Question: I have a table called Categories and each row has a primary key 'CategoryId'
Each row also has an int 'ParentId'. ParentId corresponds to another row in the table. Multiple rows can have the same ParentId.
I have another table called 'CategoriesSort' where I have 3 columns; CategoryId, ParentId, Sort.
For every row that shares a ParentId in the Categories table, I want to add a row in the Sort table, and increment sort every time a row is added for that ParentId.
How do I structure this query? I hate to post this question as is, because it seems like I am just asking someone to do my work for me, but I am actually struggling. so here is what I have so far.
'''
INSERT INTO SOLCategoriesSort(CategoryId, ParentId, Sort)
SELECT CategoryId, ParentId
FROM SOLCategories
WHERE CategoryId > 0 AND ParentId > 0 AND ParentId IN (
Select ParentId
From SOLCategories
Group by ParentId
Having COUNT(CategoryId) > 1
)
'''
So I am able to group the CategoryId's by ParentId, but still not sure how to increment the new rows for each unique ParentId
Here is what the results look like

So the CategoriesSort Table would look like this
'''
Category ID ParentID Sort
1807 2546 1
2000 1999 1
2001 1999 2
2005 3637 1
2008 3637 2
2009 3637 3
'''
We are storing the Sort value so that Items can be arranged how another team wants them to be viewed online.
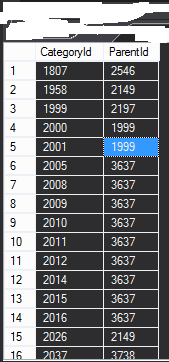
Answer: I would do this using <URL> and a view, rather than storing the value:
'''
CREATE VIEW dbo.SOLCategoriesSort
AS
SELECT CategoryId,
ParentId,
Sort
FROM ( SELECT CategoryId,
ParentId,
NumberOfItems = COUNT(*) OVER(PARTITION BY ParentId),
Sort = ROW_NUMBER() OVER(PARTITION BY ParentId ORDER BY CategoryID)
FROM SOLCategories
WHERE CategoryId > 0
AND ParentId > 0
) AS t
WHERE t.NumberOfItems > 1;
GO
'''
This will mean that you don't need to recalculate the 'Sort' column for every insert/update/delete on the base table.
The expected output does not seem to match up with your attempt, so I am not sure which is correct, in the attempt you have the following:
'''
AND ParentId IN (
Select ParentId
From SOLCategories
Group by ParentId
Having COUNT(CategoryId) > 1
)
'''
Which implies you only want to apply a 'sort' to categories where the parent has more than one child, however in your sample data you include:
'''
Category ID ParentID Sort
1807 2546 1
'''
And 2546 is the parent for only one category. If all categories should be given a sort, then you can simplify the view:
'''
CREATE VIEW dbo.SOLCategoriesSort
AS
SELECT CategoryId,
ParentId,
Sort = ROW_NUMBER() OVER(PARTITION BY ParentId ORDER BY CategoryID)
FROM SOLCategories
WHERE CategoryId > 0
AND ParentId > 0;
GO
'''
Since you want to store the sort order so it can be manipulated, I don't think you need a separate table for this, you can simply add a column to 'dbo.SOLCategories'. The approach I usually use for scenarios like this is a nullable column to store the sort order:
'''
ALTER TABLE dbo.SOLCategories ADD Sort INT NULL;
'''
The column 'Sort' can be modified, but is nullable so that it doesn't require triggers, or other actions to maintain. I would still use a view to maintain this, but I would add the new Sort Column to manage the ordering in the row_number function:
'''
Sort = ROW_NUMBER() OVER(PARTITION BY ParentId ORDER BY -Sort DESC, CategoryID)
'''
I have used '-Sort DESC' to ensure that actual values are sorted before 'NULL', and also that 1 is given precendence over 2.
So taking the following example:
'''
Category ID ParentID Sort
2005 3637 NULL
2008 3637 NULL
2009 3637 NULL
'''
The view gives:
'''
Category ID ParentID Sort
2005 3637 1
2008 3637 2
2009 3637 3
'''
Supposing you then want '2009' to appear first, you can set this 'Sort' in this to 1:
'''
UPDATE dbo.SOLCategories
SET Sort = 1
WHERE CategoryID = 2009;
'''
So your data is now:
'''
Category ID ParentID Sort
2005 3637 NULL
2008 3637 NULL
2009 3637 1
'''
Which changes the view ordering to:
'''
Category ID ParentID Sort
2005 3637 2
2008 3637 3
2009 3637 1
'''
<URL>